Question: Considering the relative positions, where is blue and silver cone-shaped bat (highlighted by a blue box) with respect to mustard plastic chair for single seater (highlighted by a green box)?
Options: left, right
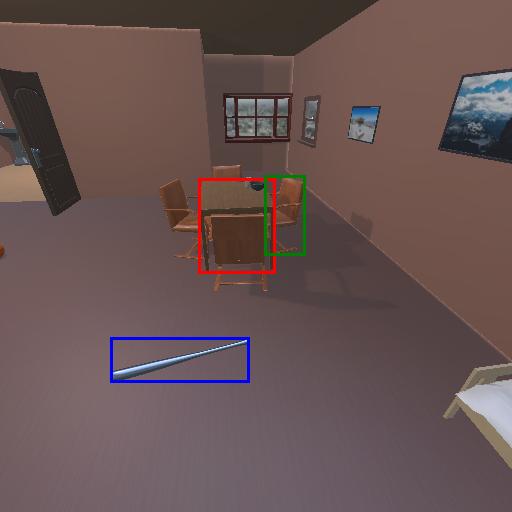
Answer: left